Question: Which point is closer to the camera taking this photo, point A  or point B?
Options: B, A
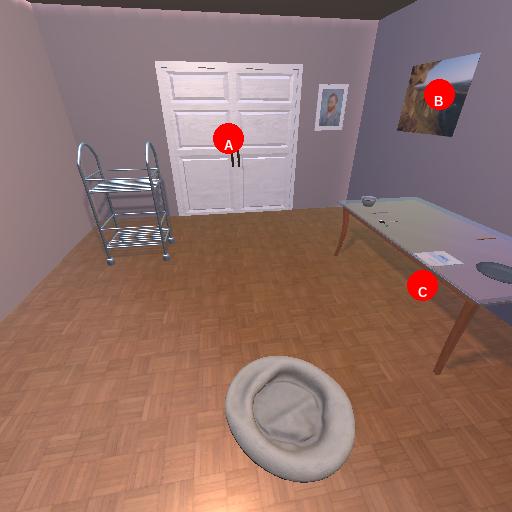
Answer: B